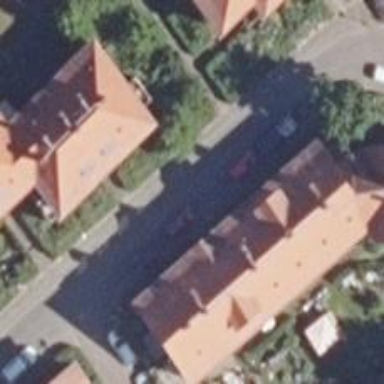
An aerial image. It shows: Residential road.